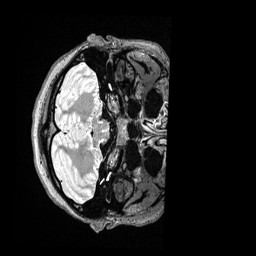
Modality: T2w
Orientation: axial
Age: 19
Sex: female
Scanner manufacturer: siemens
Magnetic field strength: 3 T
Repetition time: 3.2 s
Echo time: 0.564 s